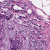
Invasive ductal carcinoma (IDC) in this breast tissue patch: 0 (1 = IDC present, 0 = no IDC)